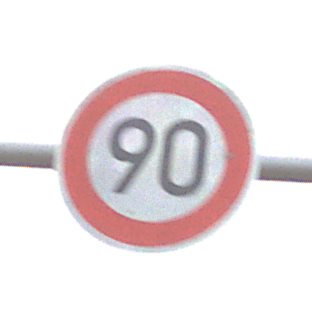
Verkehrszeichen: Geschwindigkeit90
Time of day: MorningAfternoon
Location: Outdoor (Suburban)
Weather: Overcast
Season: NotSpecified
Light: Natural